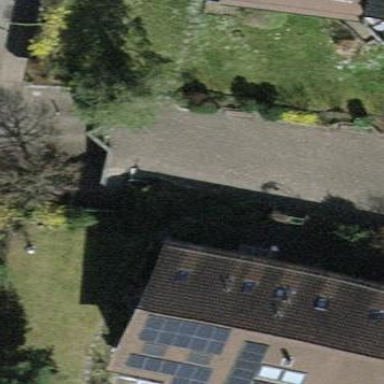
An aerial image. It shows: Terrace building with gabled roof.